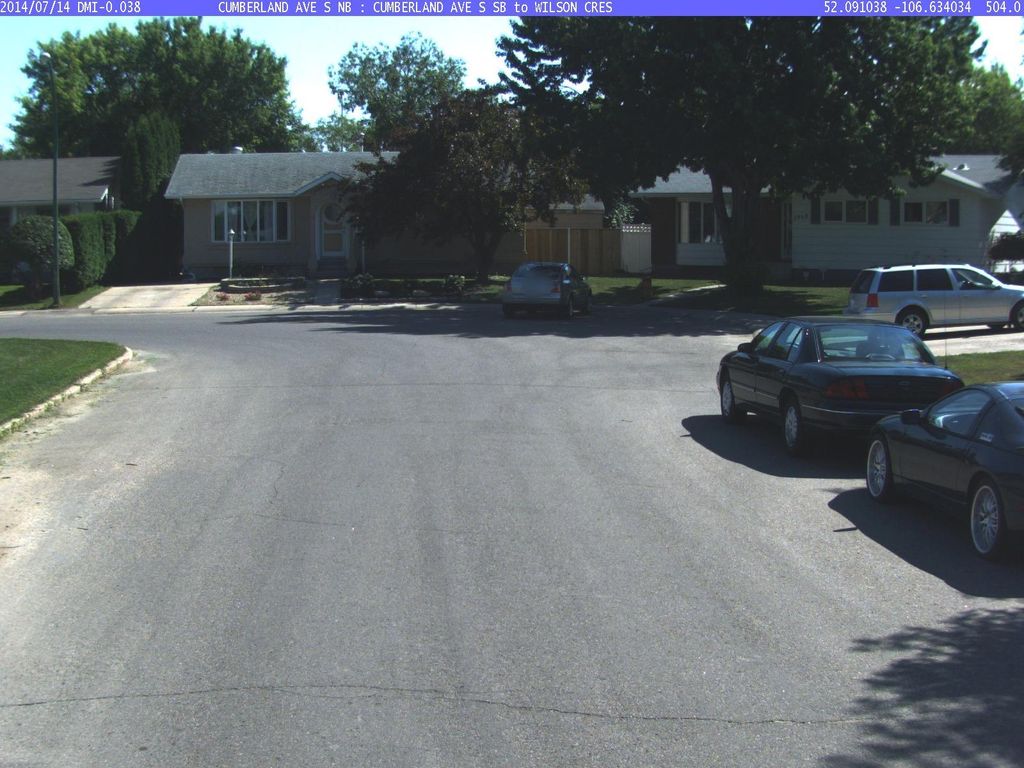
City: saskatoon